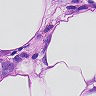
Metastatic tissue present: yes